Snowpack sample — Buffalo Mountain, Silverthorne, Colorado, USA (1/25/25, 10:11 AM MST)
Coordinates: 39.6222, -106.1139
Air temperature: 22 °F
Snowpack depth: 110 cm
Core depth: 30 cm
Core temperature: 42.8 °F
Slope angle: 12°, slope face: 102°
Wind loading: high
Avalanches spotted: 0
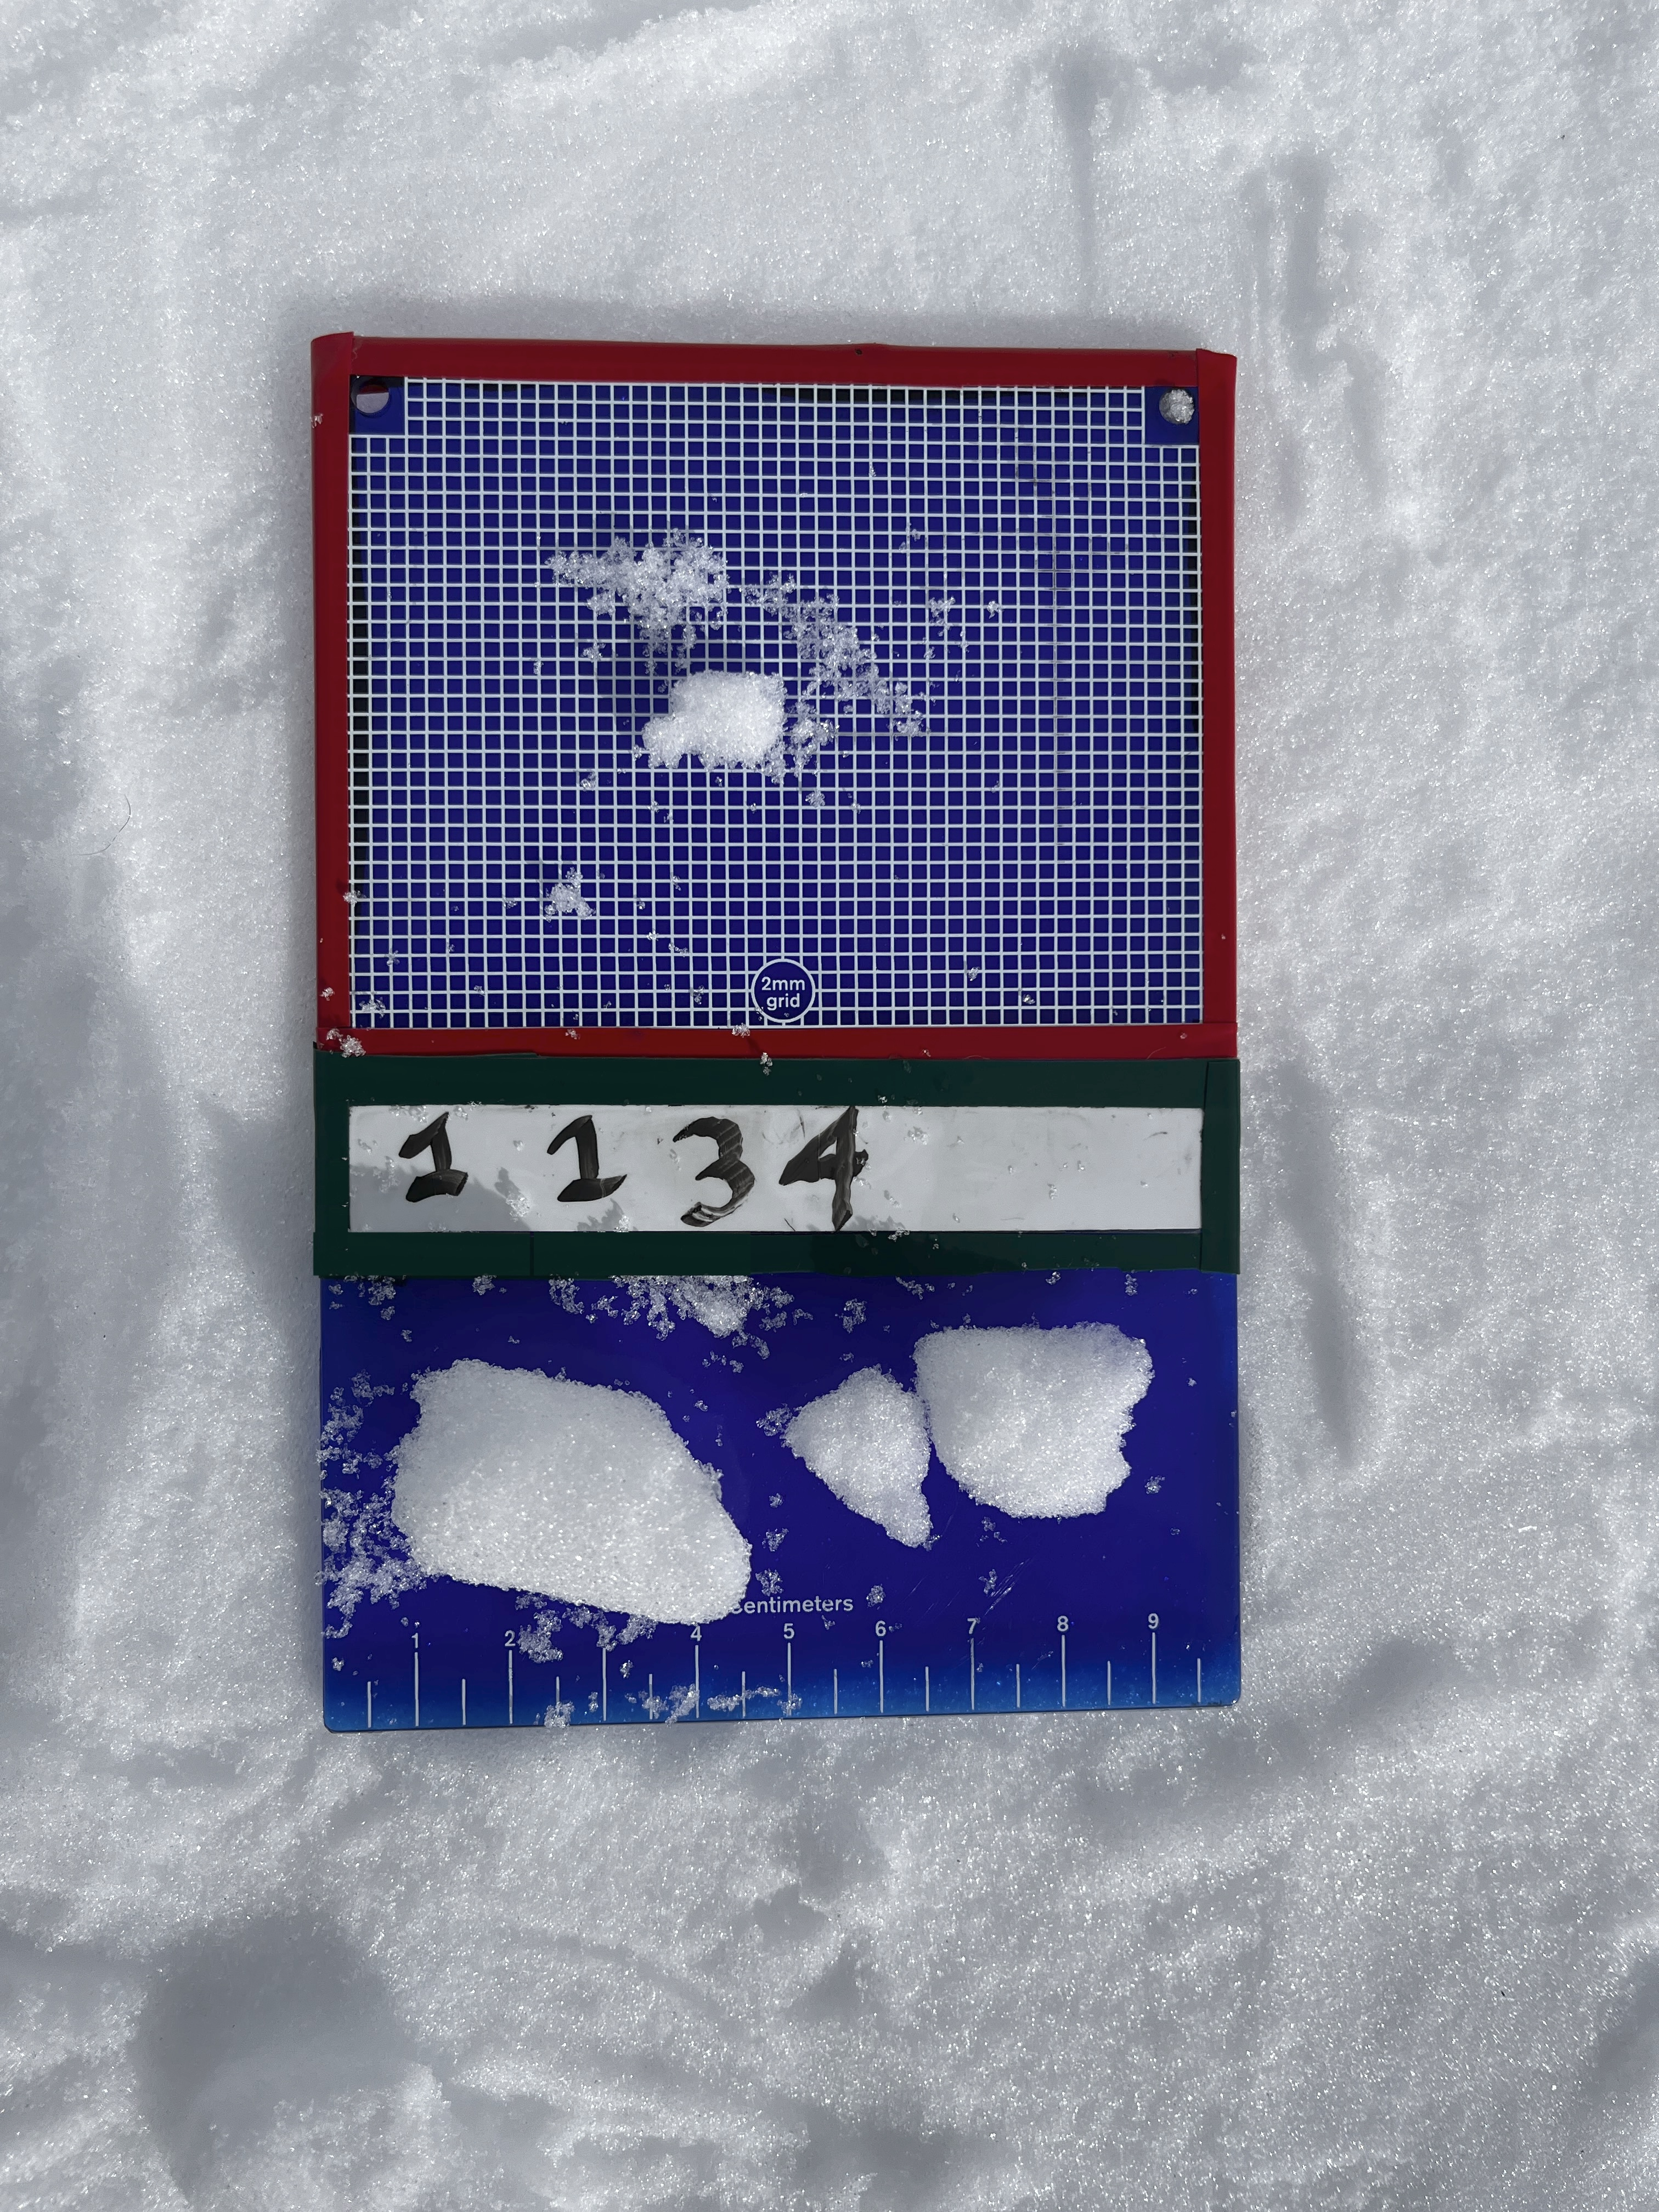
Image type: crystal_card
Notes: No avalanches nearby, collected on the outskirts of a fire break 15 meters from the treeline, on way to Buffalo and Red Mountain